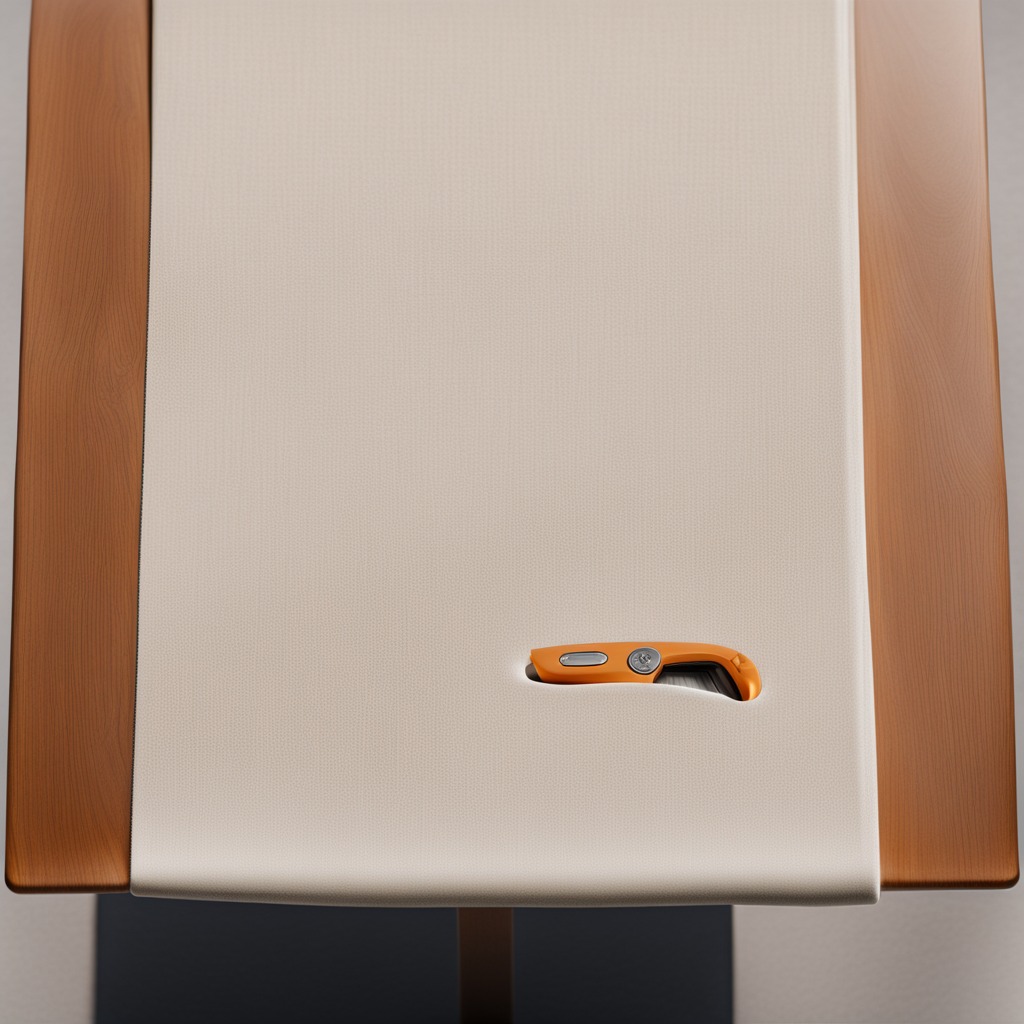
A utility knife is lying on a clean wooden table covered with a plain fabric table cloth in an outdoor workshop during daytime bright natural light soft shadows worn but beneath the cloth.